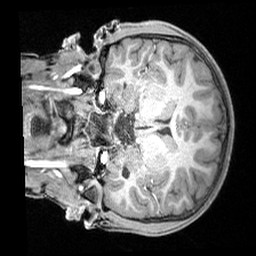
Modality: T1w
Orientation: coronal
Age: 9
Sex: female
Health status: ill
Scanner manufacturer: siemens
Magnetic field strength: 3 T
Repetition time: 1.6 s
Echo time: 0.00179 s